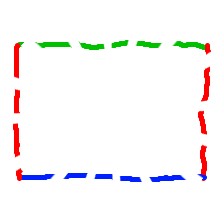
Shape: rectangle